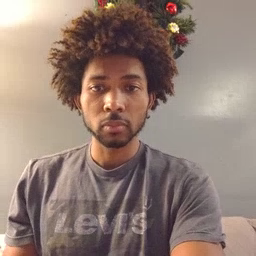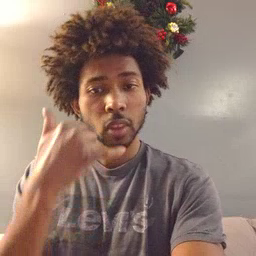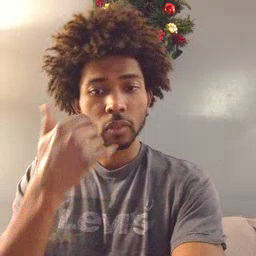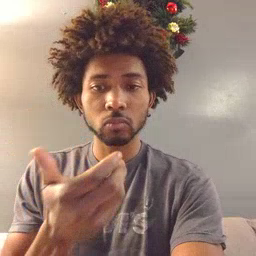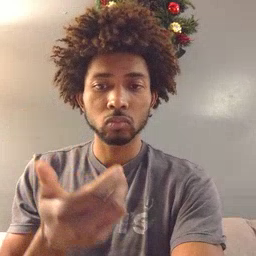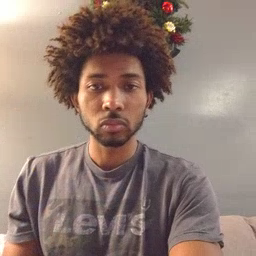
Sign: callonphone